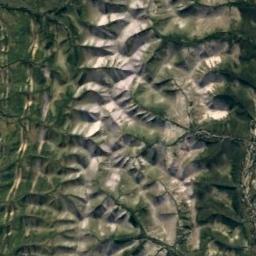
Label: mountain